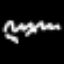
Label: squiggle